Question: Busy implementing Twitter Bootstrap with the responsive CSS file included, but this causes issues with my spans. The entire width is supposed to be up to span12, and it follows that 6 * span2 should do the same.
Now here is the funny part. It DOES work if the bootstrap-responsive.css is NOT loaded, but the moment I load the responsive file, the last span floats to the bottom left.
At first I thought it might be my borders around it, but I remove them, and it still floats to the bottom.
'''
<div class="row" style="border: 1px solid green">
<div class="container" style="border: 1px solid blue">
<div class="span2" style="border: 1px solid red">Foo!</div>
<div class="span2" style="border: 1px solid red">Bar!</div>
<div class="span2" style="border: 1px solid red">Baz!</div>
<div class="span2" style="border: 1px solid red">Foo!</div>
<div class="span2" style="border: 1px solid red">Bar!</div>
<div class="span2" style="border: 1px solid red">Baz!</div>
</div>
</div>
'''
It should be possible to load both CSS files and get a decent layout though, right? No?
I am unable to find any other questions that indicate similar results. My Bootstrap CSS files are unmodified, and I do not have my own stylesheet build in yet, therefore I don't think it is something I did wrong.
Any ideas?
Thanks!
Kobus
EDIT: Uploaded a screenshot for more info.
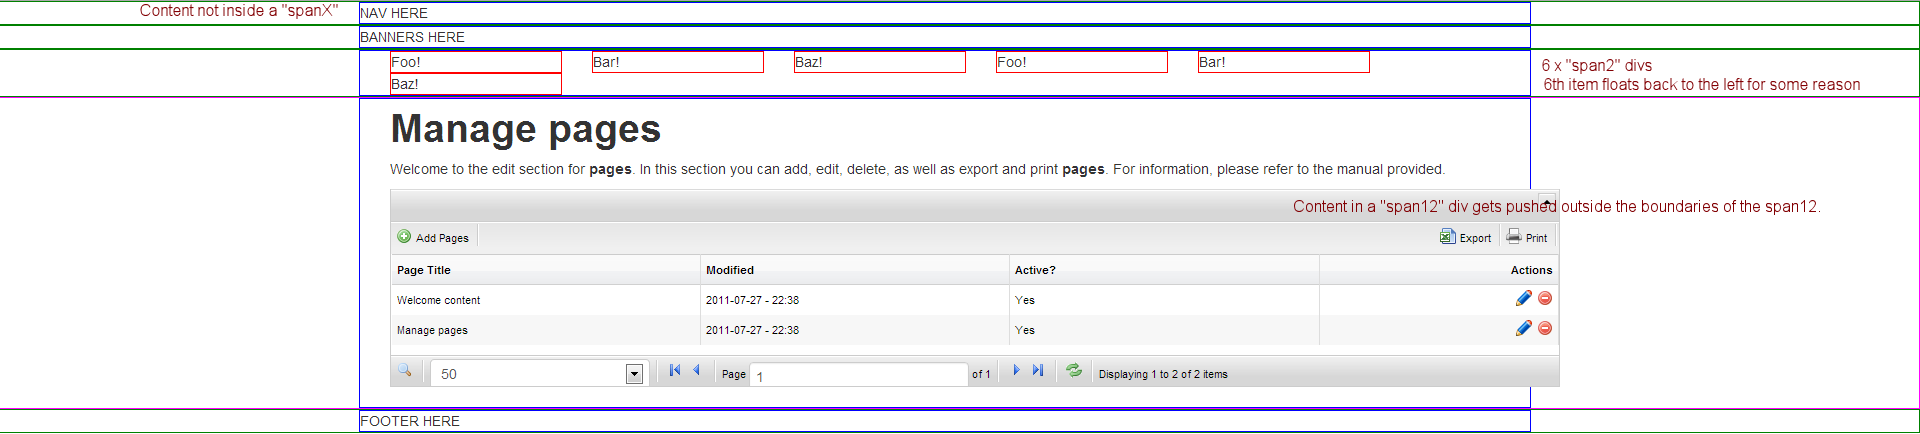
Answer: You may try this code below, it should not be having any issues on using
'''
<div class="row" style="border: 1px solid green">
<div class="container" style="border: 1px solid blue; width:100%">
<div class="span2" style="border: 1px solid red">Foo!</div>
<div class="span2" style="border: 1px solid red">Bar!</div>
<div class="span2" style="border: 1px solid red">Baz!</div>
<div class="span2" style="border: 1px solid red">Foo!</div>
<div class="span2" style="border: 1px solid red">Bar!</div>
<div class="span2" style="border: 1px solid red">Baz!</div>
</div>
</div>
'''
'''
<div class="row-fluid" style="border: 1px solid green">
<div class="container" style="border: 1px solid blue">
<div class="span2" style="border: 1px solid red">Foo!</div>
<div class="span2" style="border: 1px solid red">Bar!</div>
<div class="span2" style="border: 1px solid red">Baz!</div>
<div class="span2" style="border: 1px solid red">Foo!</div>
<div class="span2" style="border: 1px solid red">Bar!</div>
<div class="span2" style="border: 1px solid red">Baz!</div>
</div>
</div>
'''